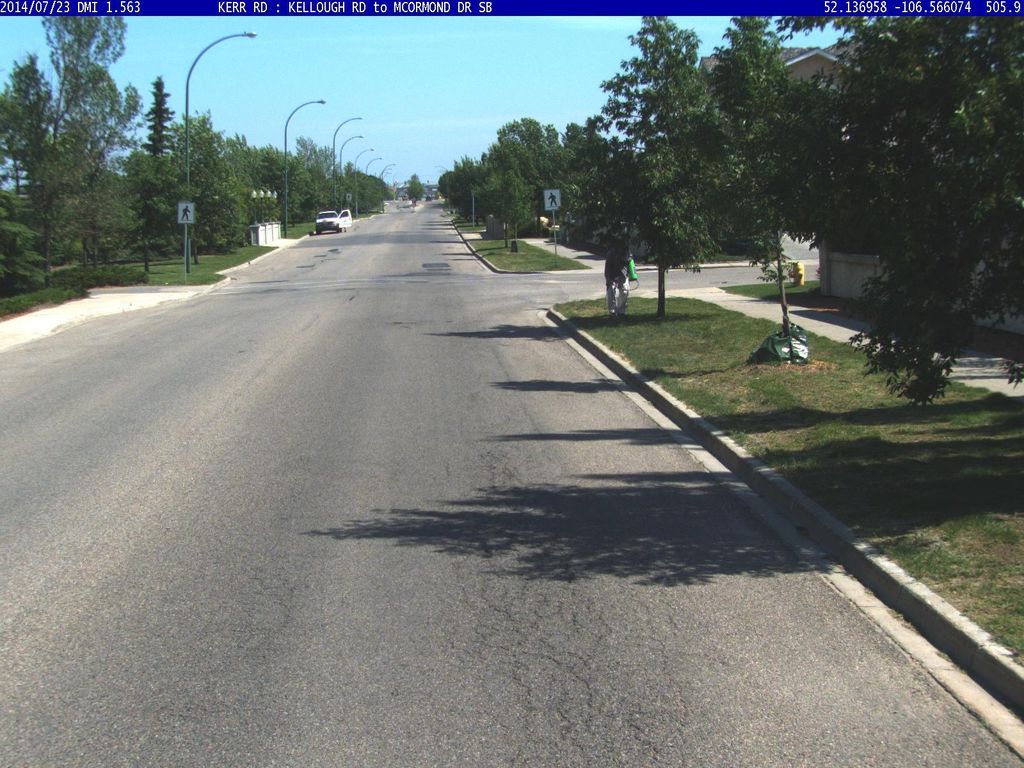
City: saskatoon